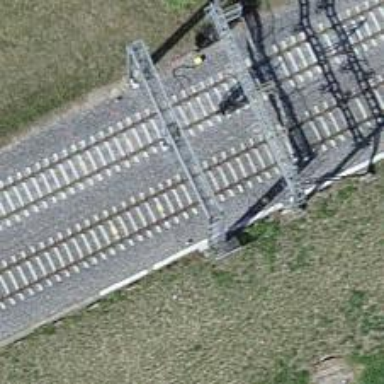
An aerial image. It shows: Railway signal.